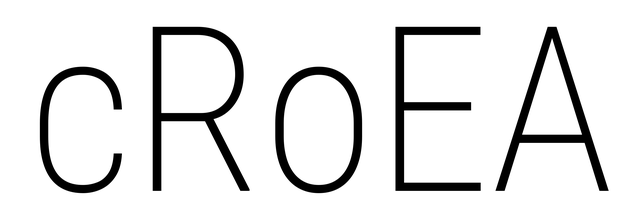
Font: Roboto_Condensed_ExtraLight